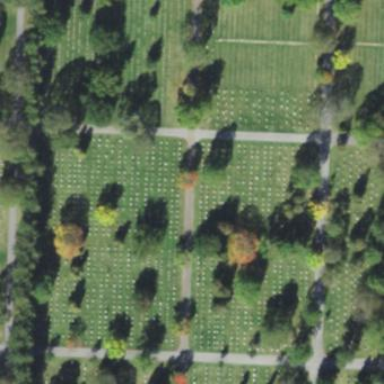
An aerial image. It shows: Historical memorial located in graveyard.